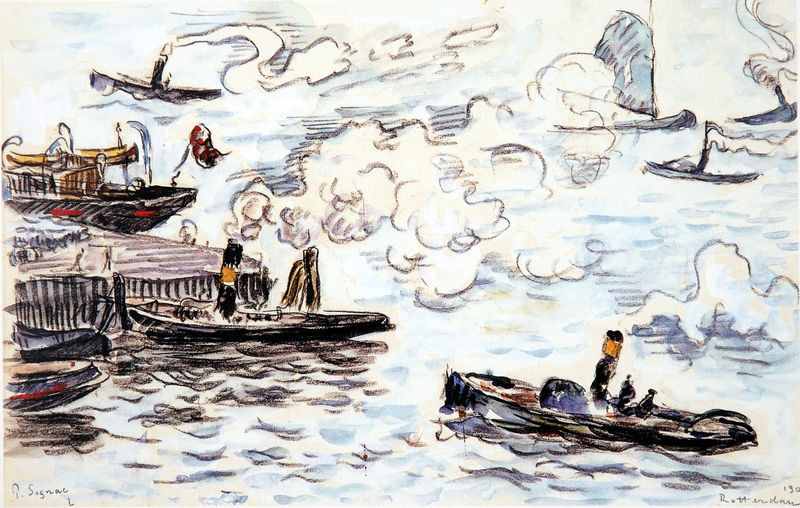
Titel: Remorqueurs à Rotterdam, Schlepper in Rotterdam
Künstler: Paul Signac
Institution: (Privatsammlung)
Schlagwörter: blau, gemälde, himmel, mann, meer, schatten, wasser, weiß, wolken, fluss, landschaft, menschen, see, ufer, bunt, frankreich, frau, grau, männer, schwarz, skizze, zeichnung, rot, symbolismus, signatur, pfähle, gewässer, qualm, rauch, land, boot, boote, kahn, kamine, schornstein, stilleben, schiff, schiffe, segel, segelboot, welle, wellen, fahne, fischer, flagge, segelschiff, abstrakt, graphik, schlot, bug, hafen, anleger, kai, dampf, dampfer, dampfschiff, querformat, steeg, steg, wetter, pfahl, kohle, traum, koloriert, matrose, wimpel, signac, wolkne, flotte, seefahrer, marine, anlegestelle, spielzeug, lagune, bund, heck, dock, fauvismus, rotterdam, dampfboot, koje, themse, rauchfahne, stag, kaptiän, querformatw, daampfschiff, lai